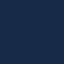
Land use / land cover: SeaLake